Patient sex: M
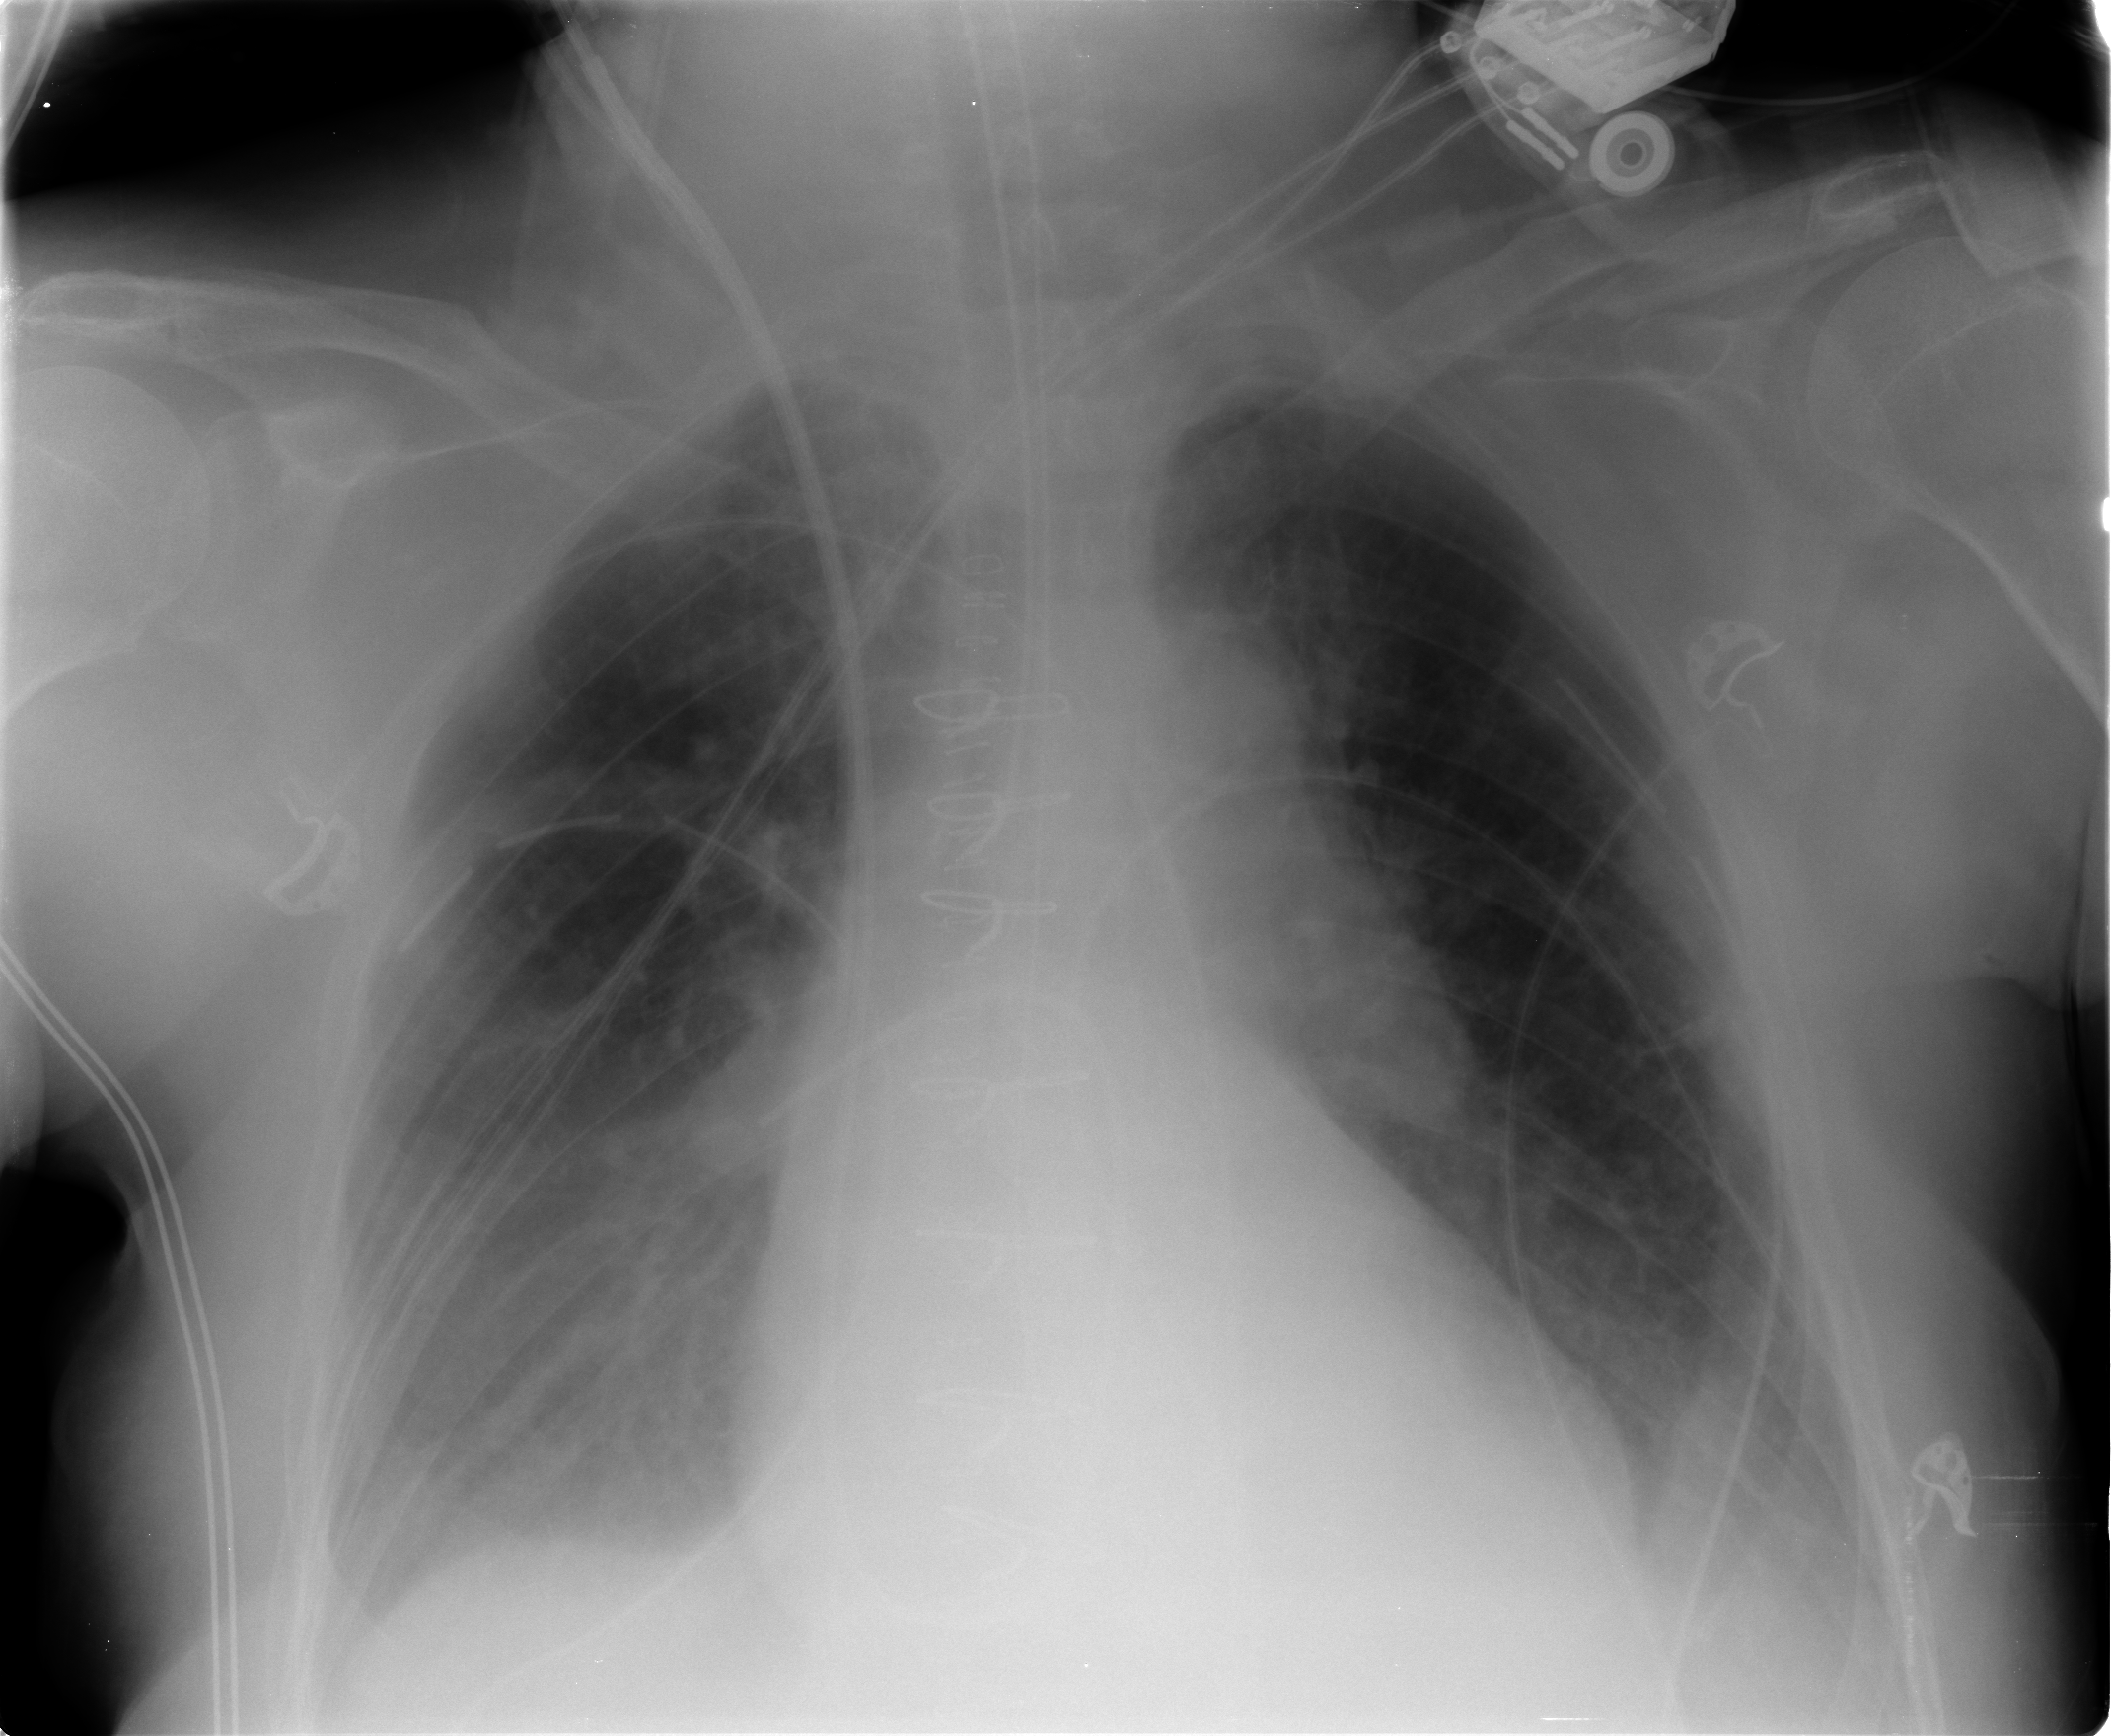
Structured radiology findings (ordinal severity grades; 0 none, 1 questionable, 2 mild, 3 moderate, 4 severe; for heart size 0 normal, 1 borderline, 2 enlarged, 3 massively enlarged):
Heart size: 0
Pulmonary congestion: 0
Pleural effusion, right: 1
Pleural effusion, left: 2
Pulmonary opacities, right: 0
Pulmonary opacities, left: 0
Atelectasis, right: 2
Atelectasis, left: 0